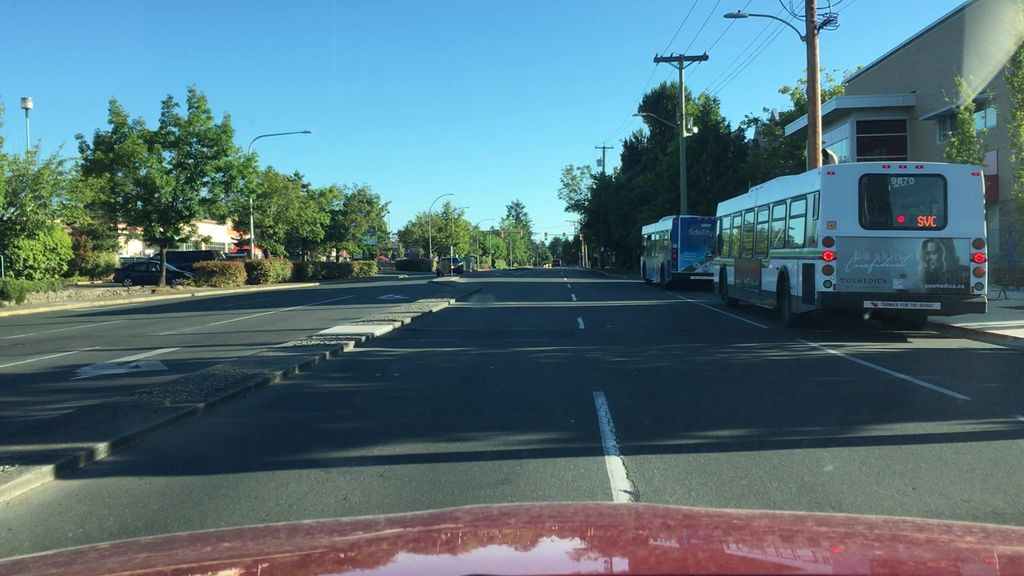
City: victoria